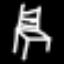
Label: chair